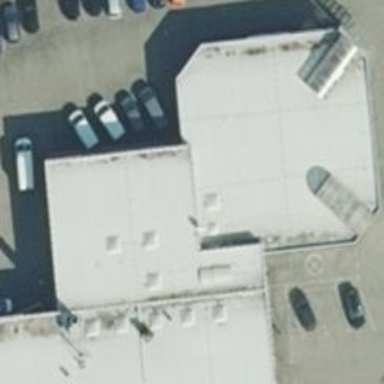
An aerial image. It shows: Car repair shop.